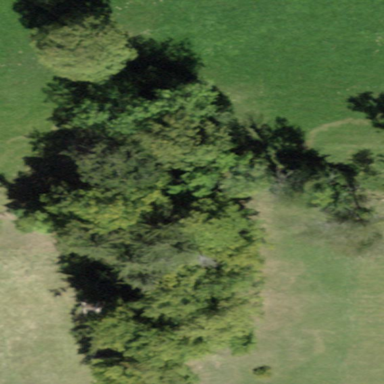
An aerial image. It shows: Forest area.